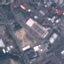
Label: Industrial